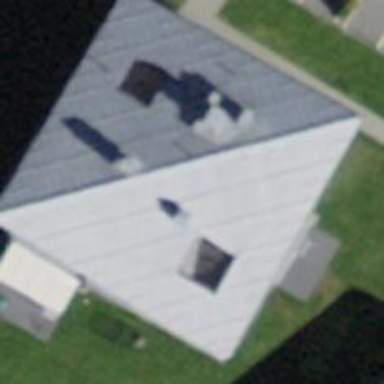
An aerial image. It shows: Building with tiled roof.